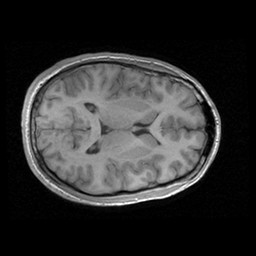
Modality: T1w
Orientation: axial
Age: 26
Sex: male